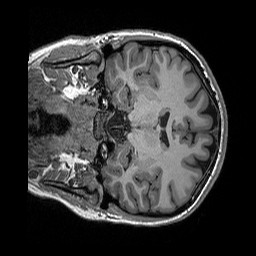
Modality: T1w
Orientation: coronal
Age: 23
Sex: female
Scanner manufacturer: siemens
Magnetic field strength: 3 T
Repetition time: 2.3 s
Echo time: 0.00298 s